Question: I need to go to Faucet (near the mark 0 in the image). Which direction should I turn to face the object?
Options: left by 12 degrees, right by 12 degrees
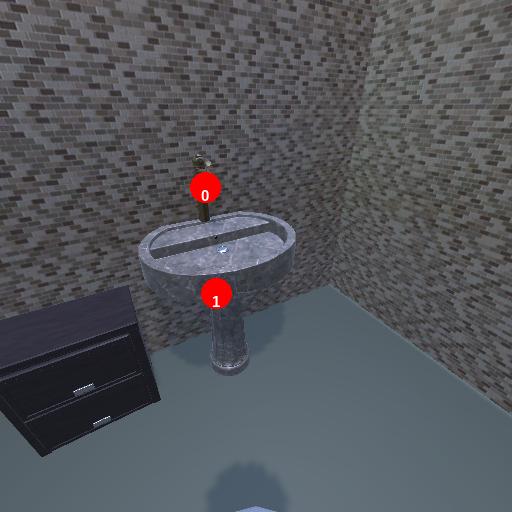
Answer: left by 12 degrees